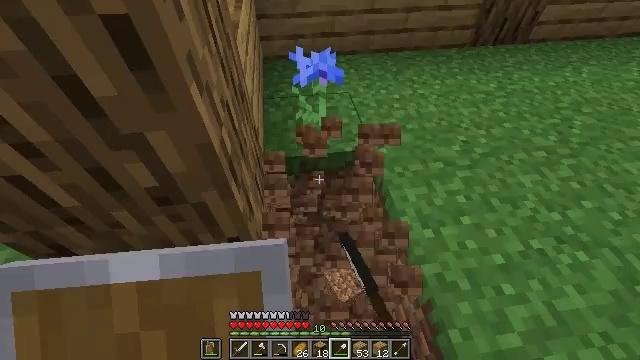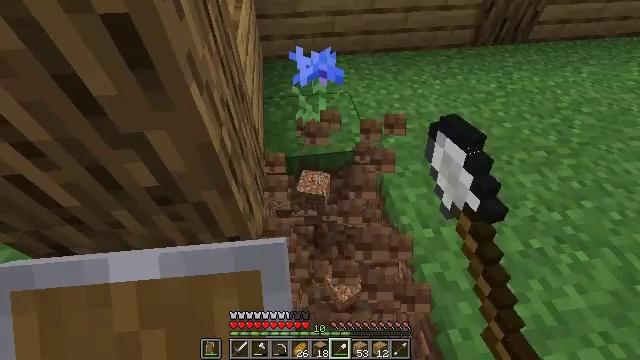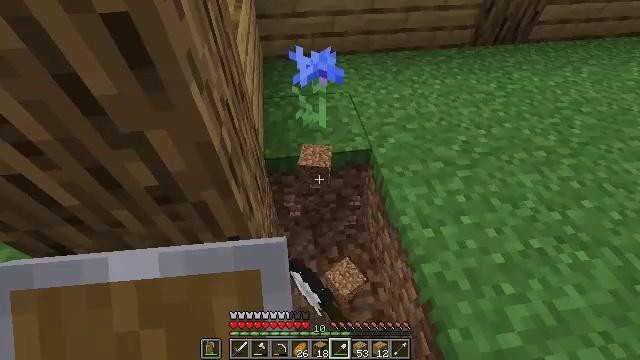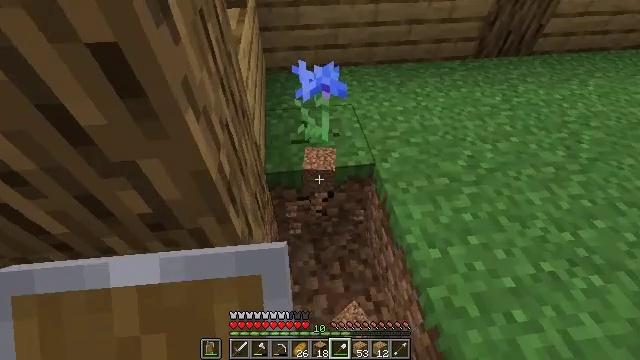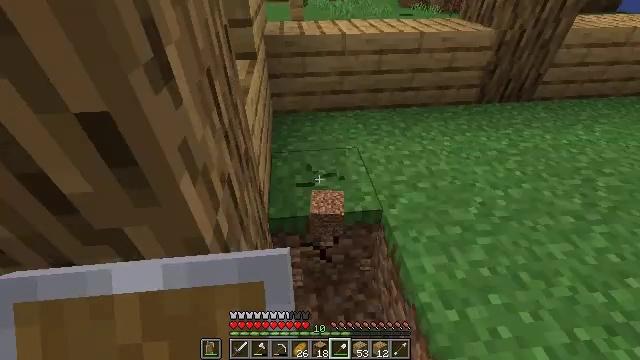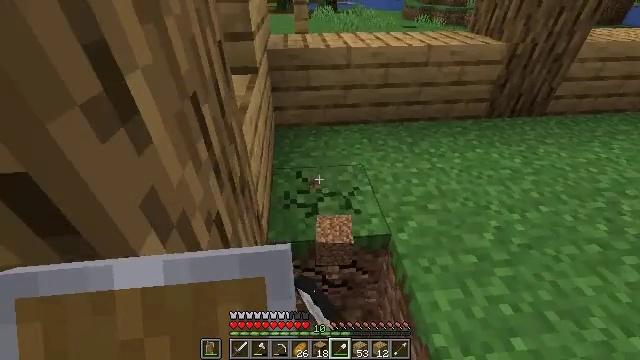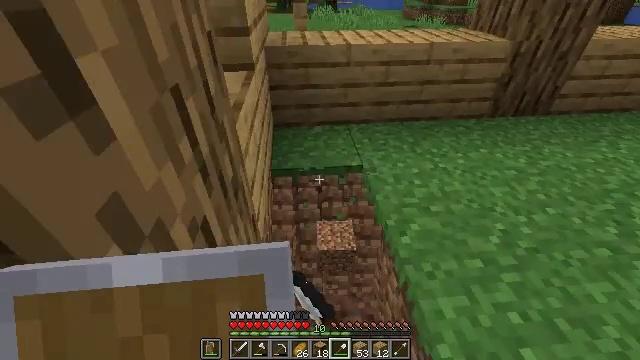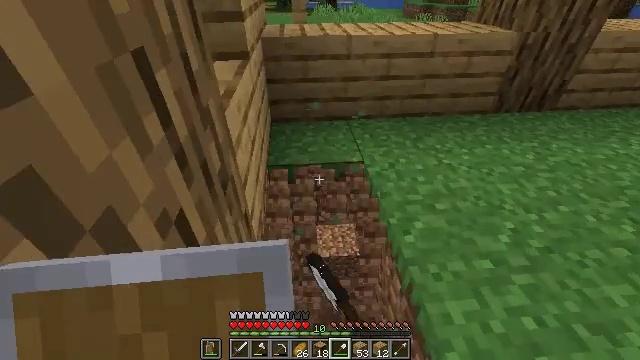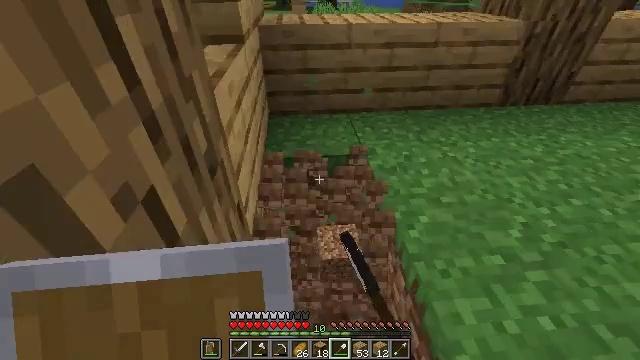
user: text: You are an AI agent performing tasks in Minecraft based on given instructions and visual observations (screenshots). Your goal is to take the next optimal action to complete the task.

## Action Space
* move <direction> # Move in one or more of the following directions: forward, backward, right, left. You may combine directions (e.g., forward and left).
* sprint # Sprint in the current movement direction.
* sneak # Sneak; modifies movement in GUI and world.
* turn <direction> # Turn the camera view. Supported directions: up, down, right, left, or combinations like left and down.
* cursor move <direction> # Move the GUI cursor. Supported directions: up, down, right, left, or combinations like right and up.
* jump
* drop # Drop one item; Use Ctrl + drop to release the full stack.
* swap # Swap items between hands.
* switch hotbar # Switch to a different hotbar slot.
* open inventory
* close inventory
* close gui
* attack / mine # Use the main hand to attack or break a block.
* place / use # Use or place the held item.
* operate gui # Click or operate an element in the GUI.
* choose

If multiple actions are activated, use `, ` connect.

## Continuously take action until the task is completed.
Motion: motion action
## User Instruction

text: Pick up the cornflower in the field.
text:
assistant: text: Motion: attack / mine
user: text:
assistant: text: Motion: attack / mine
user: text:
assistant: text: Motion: move forward, turn up, attack / mine
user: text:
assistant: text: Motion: move forward, turn left and up, attack / mine
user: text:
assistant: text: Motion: move forward, turn up, attack / mine
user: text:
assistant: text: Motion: move forward, attack / mine
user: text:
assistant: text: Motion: move forward, attack / mine
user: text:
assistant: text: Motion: attack / mine
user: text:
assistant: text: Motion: attack / mine